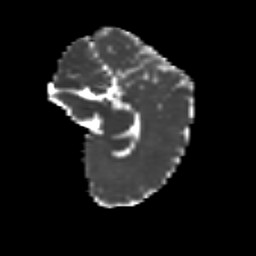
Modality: MD
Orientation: sagittal
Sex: male
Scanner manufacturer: siemens
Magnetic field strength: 3 T
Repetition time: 5 s
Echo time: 0.071 s